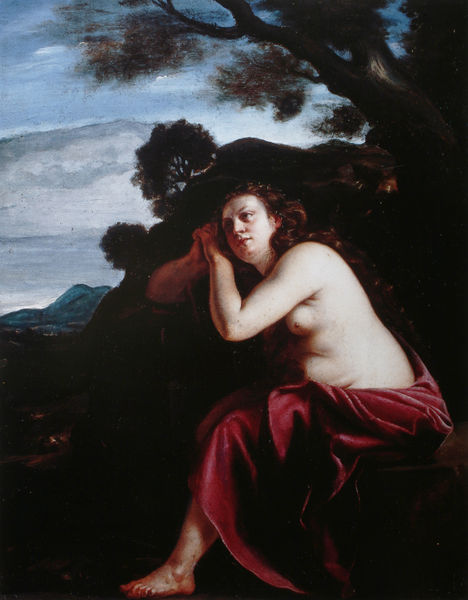
Titel: Die büßende Magdalena in der Landschaft
Künstler: Artemisia Gentileschi
Schlagwörter: akt, baum, berg, blau, blätter, dunkel, felsen, fuß, gemälde, hand, haut, himmel, körper, laub, meer, nackt, schatten, wasser, weiß, wolken, bäume, grün, landschaft, sitzen, äste, abend, braun, brust, busen, finger, frau, grau, haar, hell, hintergrund, holz, kleid, licht, mund, nacht, nase, ohr, profil, renoir, rücken, schwarz, stirn, stützen, blick, rot, tier, tuch, weg, wolke, rock, arm, arme, augen, falten, gesicht, inkarnat, lang, mensch, samt, stein, bildnis, hals, hände, portrait, porträt, schauen, öl, ast, dämmerung, erde, horizont, hügel, natur, stamm, strauch, busch, büsche, sonne, sträucher, boden, auge, gewand, haare, lange haare, mantel, sitzend, stoff, brünett, kinn, lippen, locke, locken, rosa, schulter, schultern, seide, wald, rund, beine, bein, brüste, füße, sommer, wangen, liegen, warm, berge, berghang, fels, gebirge, tag, romantik, lehnen, dick, füllig, gefaltet, finster, angelehnt, bauch, halbakt, halbnackt, sinnieren, verträumt, wange, zehen, nachdenken, oberkörper, entblösst, oberarm, umriss, barfuss, denken, beten, gebet, tizian, verschränkt, beleuchtet, kiefer, entblöst, achsel, nymphe, rinde, andacht, bleich, nackte frau, hell-dunkel-kontrast, gedenken, anlehnen, erinnerung, trauern, träumen, astgabel, blaß, bläßlich, speck, nackter oberkörper, rundlich, landschat, sinnen, füß, träumend, bauchspeck, rubinrot, angeleuchtet, dnken, besinnung, roter rock, wald#, tuch rot, sitztn, landschaftberge